Question: I use firebase to store data , but I could not get the list of data
from firabse ,Specifically I want to get arraylist of person object.
here is the class person
'''
public class Person {
private String name;
private String username;
public Person() {
}
public Person(String name, String username) {
this.name = name;
this.username = username;
}
public String getName() {
return name;
}
public void setName(String name) {
this.name = name;
}
public String getUsername() {
return username;
}
public void setUsername(String username) {
this.username = username;
}
'''
}

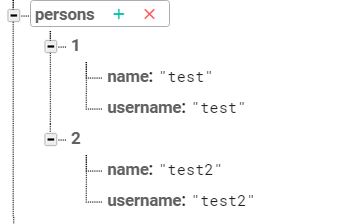
Answer: answers also correct one. Here,You can also fetch firebase data by using the too...
'''
ArrayList<String> arrayListVal = new ArrayList<String>();
fbref.addValueEventListener(new ValueEventListener() {
@Override
public void onDataChange(DataSnapshot snapshot) {
for (DataSnapshot postSnapshot : snapshot.getChildren()) {
Person person = postSnapshot.getValue(Person.class);
//Adding it to a ArrayList
arrayListVal.add(person);
}
}
@Override
public void onCancelled(FirebaseError firebaseError) {
System.out.println("Failed to fetch data: " + firebaseError.getMessage());
}
});
'''